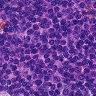
Metastatic tissue present: no